Question: I am stumbling over what I believe is probably a fundamental misunderstanding of how classes work in Objective-C. I am using Storyboards but in this app I wanted to create a simple custom date picker view for a textfield on one of my view controllers. However, I seem to be having a problem accessing any of the properties of the date picker class from my view controller:
First I modeled my CustomDatePicker.xib in IB as follows:

I have created a custom class by sublcassing UIView as follows:
CustomPicker.h
'''
@interface CustomPickerView : UIView
@property (strong, nonatomic) IBOutlet UIDatePicker* datePicker;
@end
'''
CustomerPicker.m
'''
@implementation CustomPickerView
- (id)init
{
self = [super initWithFrame:CGRectMake(0, 0, 320, 258)];
if (self) {
[self addSubview:[[[NSBundle mainBundle] loadNibNamed:@"CustomPickerView" owner:self options:nil] objectAtIndex:0]];
}
return self;
}
'''
In my ViewController:
'''
- (void)viewDidLoad
{
[super viewDidLoad];
self.customPickerView=[[CustomPickerView alloc] init];
// THE MAIN ISSUE IS...
// Following line has no effect on how picker is presented ???
self.customPickerView.datePicker.datePickerMode=UIDatePickerModeTime;
self.dateField.inputView=self.customPickerView;
}
'''
When the textfield is tapped, my CustomDatePicker pops up fine. However, I can't seem to set the .datePickerMode either from the viewDidLoad method of my ViewController. The only way I can change the .datePickerMode is through IB and of course that's not going to work at run-time.
I have wired up the outlet in IB and am able to access the datePicker.date from within the class but not the ViewController.
I have researched and viewed a number of ways to implement this concept. My question isn't how to implement a CustomDatePicker it is "Why can't I access properties of my CustomDatePicker from the ViewController that instantiated it?
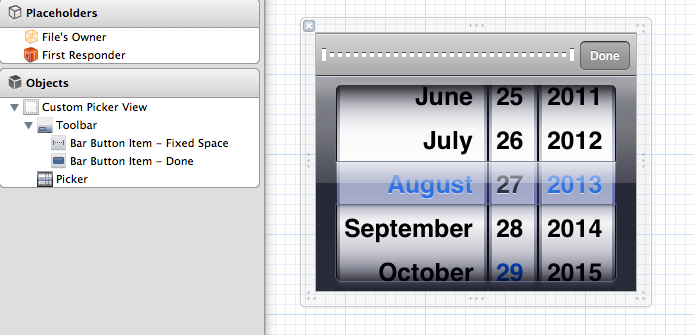
Answer: Please see solution here at:
<URL>